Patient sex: M
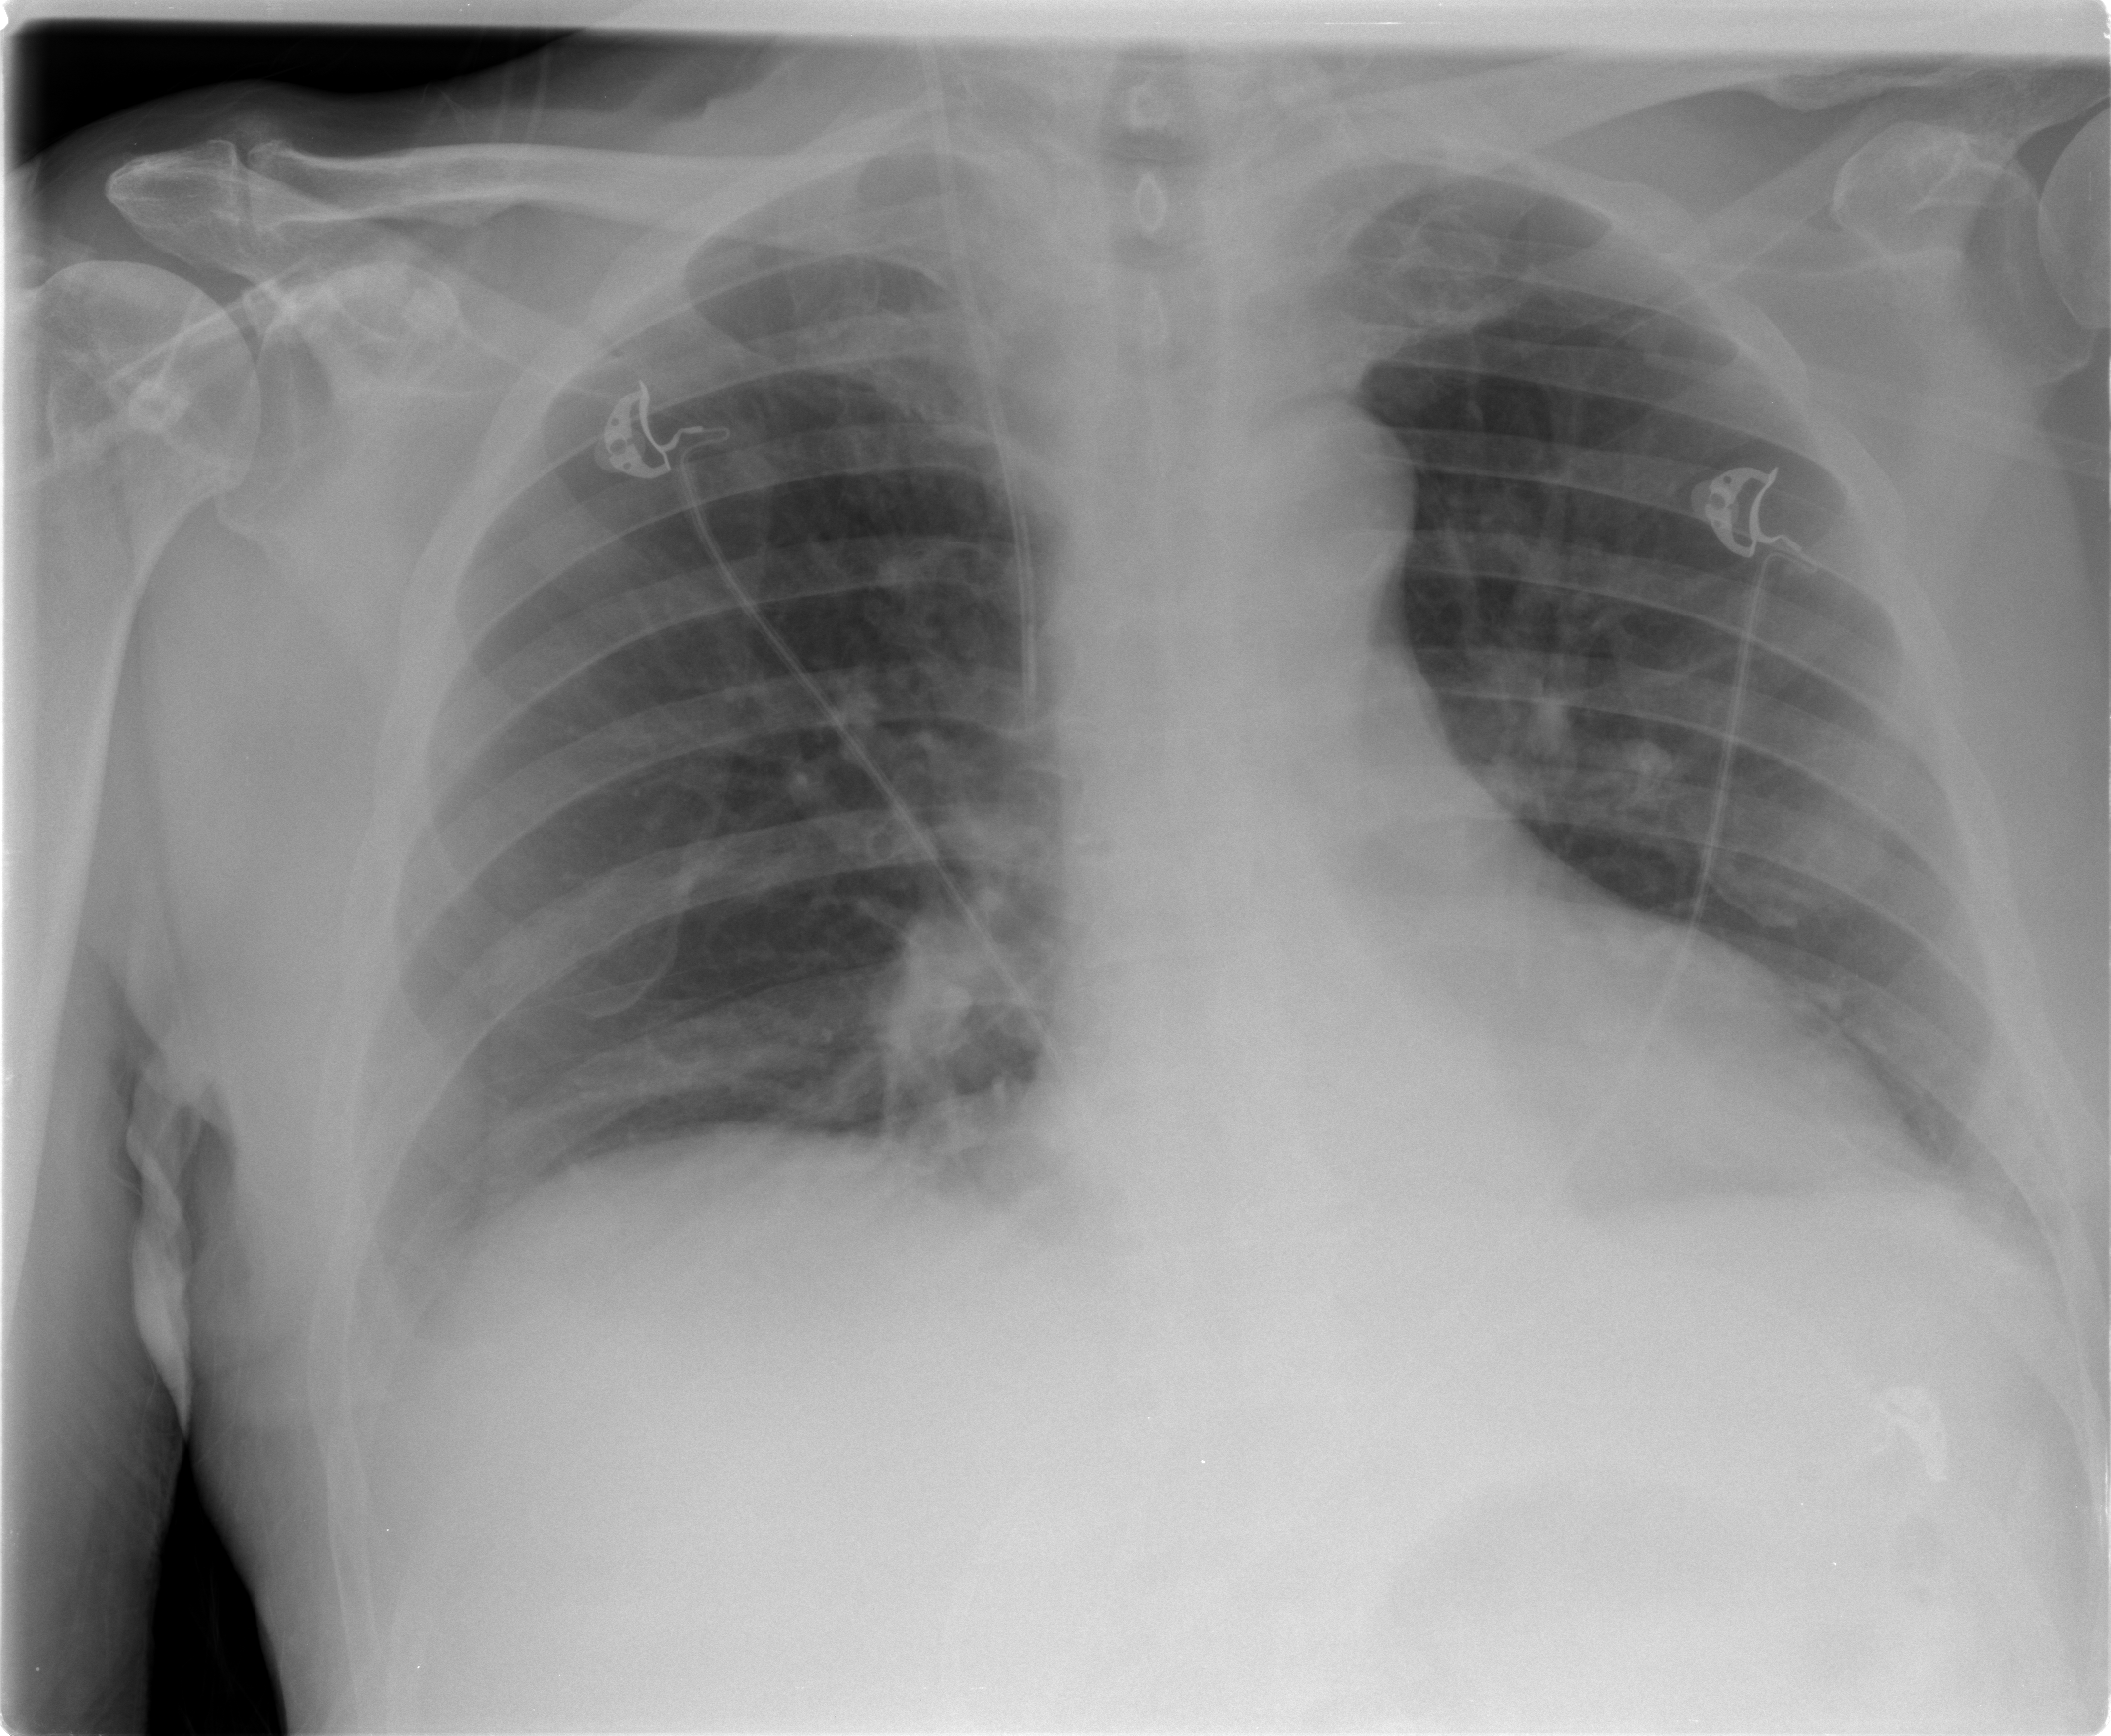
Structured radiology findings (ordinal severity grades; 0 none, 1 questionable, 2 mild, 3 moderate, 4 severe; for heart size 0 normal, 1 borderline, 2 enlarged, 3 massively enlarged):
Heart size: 0
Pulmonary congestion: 0
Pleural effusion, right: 0
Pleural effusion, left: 0
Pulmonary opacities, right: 0
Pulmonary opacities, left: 0
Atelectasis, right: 1
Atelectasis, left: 1